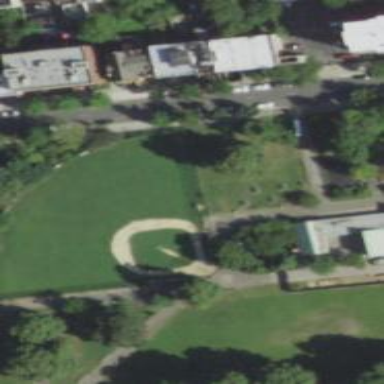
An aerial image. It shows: Baseball pitch for leisure land activities.